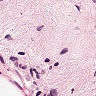
Metastatic tissue present: no